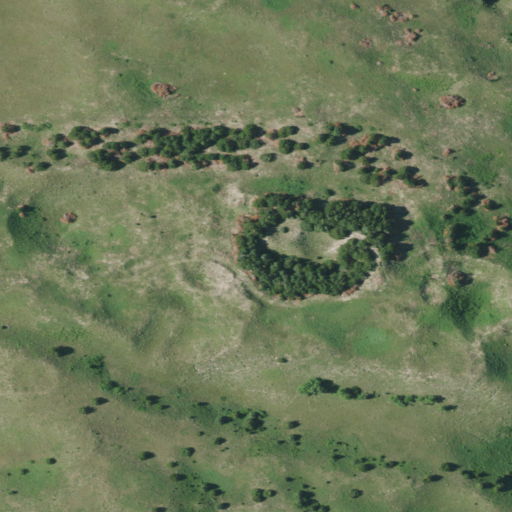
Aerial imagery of mountain in Nebraska named Signal Hill containing only grassland